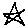
Label: star